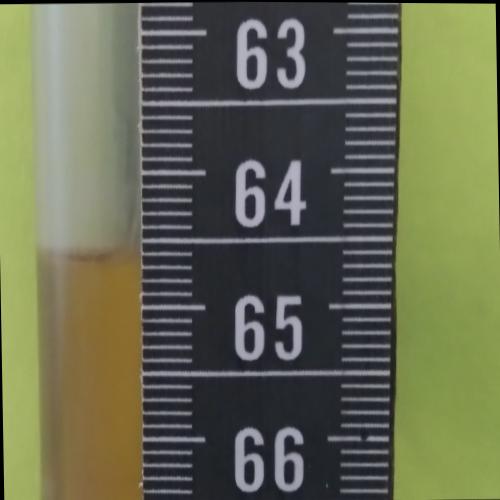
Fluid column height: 64.6 cm